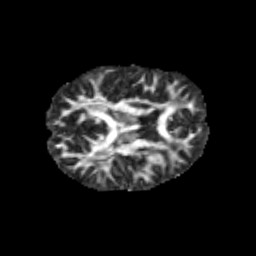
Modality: FA
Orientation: axial
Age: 12
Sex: male
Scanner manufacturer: siemens
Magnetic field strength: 3 T
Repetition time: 3.8 s
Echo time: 0.07 s